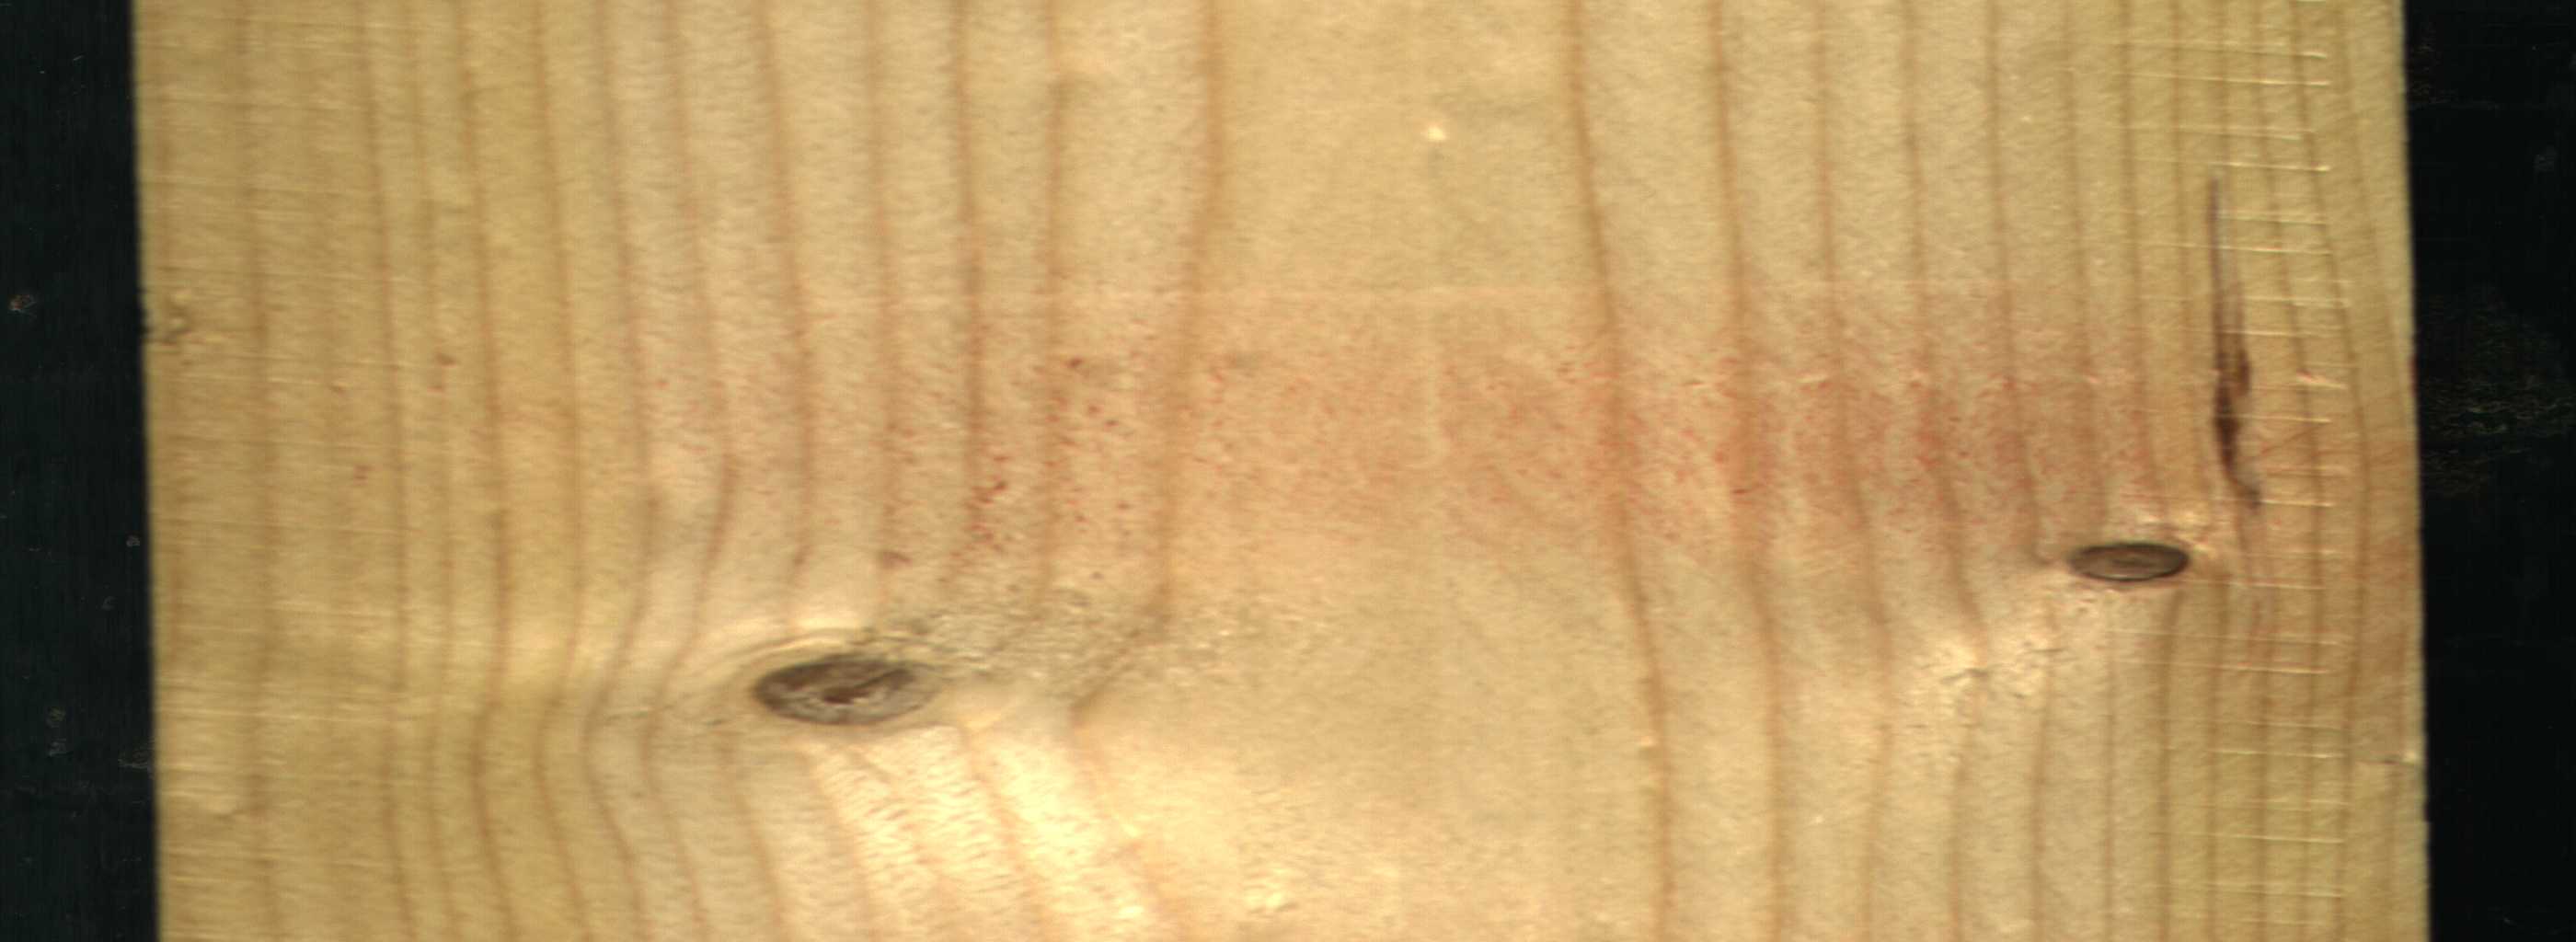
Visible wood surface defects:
resin
Live_Knot
Live_Knot